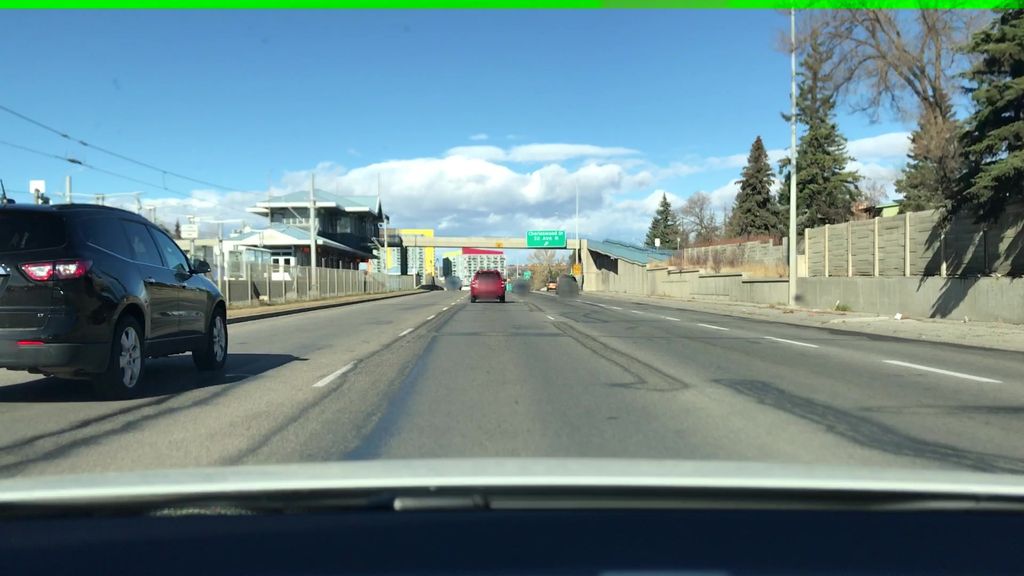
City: calgary